This grayscale texture is a bearing vibration snapshot reshaped row-by-row into a square image. Determine the bearing's health state. Answer with exactly one of: normal, inner_race, outer_race, ball.
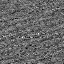
Answer: normal